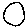
Label: circle